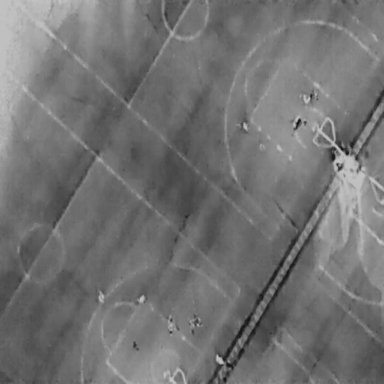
There are ten People in the infrared image.